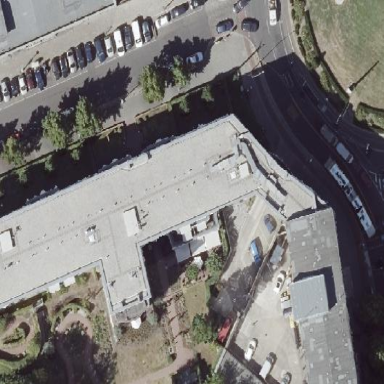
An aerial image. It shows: Building that serves as nursing home.